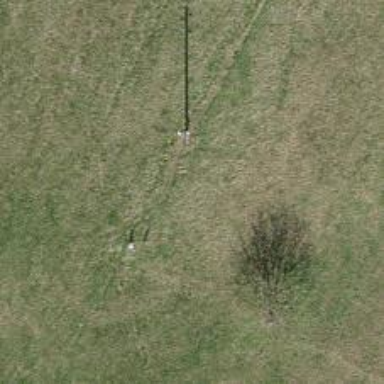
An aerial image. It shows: Power pole.